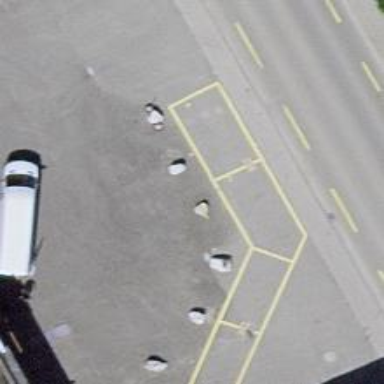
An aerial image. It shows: Block barrier.